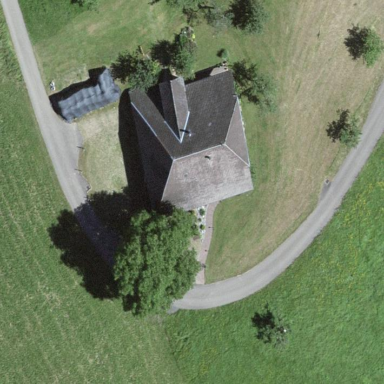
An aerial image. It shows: Farm building.